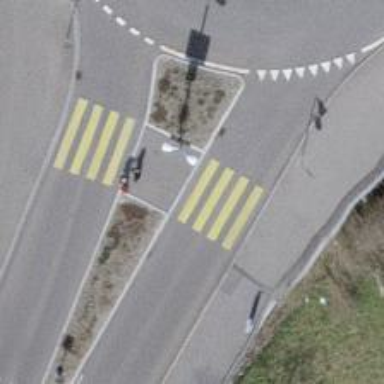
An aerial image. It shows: Zebra crossing on the road.